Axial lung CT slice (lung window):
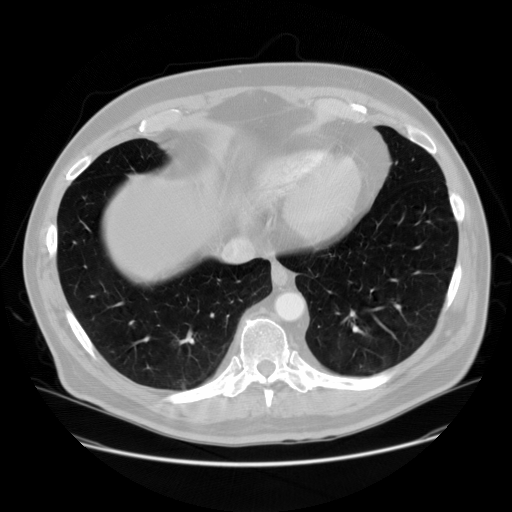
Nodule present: no